【题型】解答题　【知识点】解析几何　【难度】medium
已知点 $A(a,0)$（其中 $a > 0$），$P_1$、$P_2$、$P_3$ 是平面直角坐标系上的三点，且 $|AP_1|$、$|AP_2|$、$|AP_3|$ 成等差数列，公差为 $d$。

(1) 若 $a = 1$，$P_1$ 坐标为 $(1,-1)$，$d = 2$，点 $P_3$ 在直线 $3x - y - 18 = 0$ 上时，求点 $P_3$ 的坐标；

(2) 若 $a = 1$，$P_1$、$P_2$、$P_3$ 都在抛物线 $y^2 = 4x$ 上，点 $P_2$ 的横坐标为 $3$，求证：线段 $P_1P_3$ 的垂直平分线与 $x$ 轴的交点为一定点，并求该定点的坐标；

(3) 若 $P_1$、$P_2$、$P_3$ 都在椭圆 $\dfrac{x^2}{25} + \dfrac{y^2}{16} = 1$ 上，且 $d = 3$，求实数 $a$ 的取值范围。
【解答】
\vspace{1em}

\textbf{【答案】}
(1) $(5,-3)$ 或 $(6,0)$

(2) 证明见解析，$(5,0)$

(3) $[3,+\infty)$

\vspace{1em}

\textbf{【分析】}
(1) 根据等差数列的概念求出 $|AP_3|$，设 $P_3(x,3x-18)$，利用两点间的距离公式列式求值。

(2) 先利用抛物线的定义确定 $|AP_1| + |AP_3| = 8$，再设 $M(m,0)$ 满足 $|MP_1| = |MP_3|$，求出 $m$ 的值即可。

(3) 把问题转化为椭圆上的点 $P$ 到 $A$ 点的距离的最大值与最小值的差不小于 $6$ 求解，再结合二次函数的单调性可求 $a$ 的取值范围。

\vspace{1em}

\textbf{【详解】}
(1) 因为 $|AP_1| = 1$，$d = 2$，所以 $|AP_3| = 1 + 2d = 5$。

又因为点 $P_3$ 在直线 $3x - y - 18 = 0$ 上，可设 $P_3(x, 3x - 18)$。

如图：

所以
\[
(x - 1)^2 + (3x - 18)^2 = 25 \implies x^2 - 11x + 30 = 0 \implies (x - 5)(x - 6) = 0,
\]
所以 $x = 5$ 或 $x = 6$。

当 $x = 5$ 时，$3x - 18 = -3$，此时 $P_3(5,-3)$；当 $x = 6$ 时，$3x - 18 = 0$，此时 $P_3(6,0)$。

所以 $P_3$ 点坐标为 $(5,-3)$ 或 $(6,0)$。

(2) 如图：

因为抛物线 $y^2 = 4x$ 的焦点为 $A(1,0)$，且点 $P_2$ 的横坐标为 $3$，所以 $|AP_2| = 3 + 1 = 4$。

因为 $P_1$，$P_3$ 在抛物线 $y^2 = 4x$ 上，可设 $P_1\left(\dfrac{y_1^2}{4}, y_1\right)$，$P_3\left(\dfrac{y_3^2}{4}, y_3\right)$。

所以 $|AP_1| = \dfrac{y_1^2}{4} + 1$，$|AP_3| = \dfrac{y_3^2}{4} + 1$。

因为 $|AP_1|$、$|AP_2|$、$|AP_3|$ 成等差数列，所以 $|AP_1| + |AP_3| = 2|AP_2| \implies \dfrac{y_1^2}{4} + 1 + \dfrac{y_3^2}{4} + 1 = 8$，

所以 $y_1^2 + y_3^2 = 24$。

设 $x$ 轴上点 $M(m,0)$，满足 $|MP_1| = |MP_3|$，

则 $\left(m - \dfrac{y_1^2}{4}\right)^2 + y_1^2 = \left(m - \dfrac{y_3^2}{4}\right)^2 + y_3^2 \implies \dfrac{y_3^2 - y_1^2}{2}m = \dfrac{y_3^4 - y_1^4}{16} + (y_3^2 - y_1^2)$。

当 $y_1^2 \neq y_3^2$ 时，$\dfrac{1}{2}m = \dfrac{y_3^2 + y_1^2}{16} + 1 \implies \dfrac{1}{2}m = \dfrac{24}{16} + 1 \implies m = 5$；

当 $y_1^2 = y_3^2$ 时，$m = 5$ 也可以成立。

所以线段 $P_1P_3$ 的垂直平分线与 $x$ 轴的交点为定点 $(5,0)$。

(3) 设 $P(x,y)$ 为椭圆上一点，则问题可转化为 $|AP|$ 的最大值与最小值的差不小于 $6$。

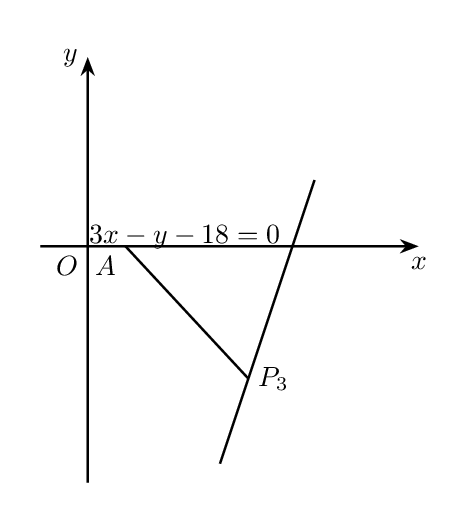
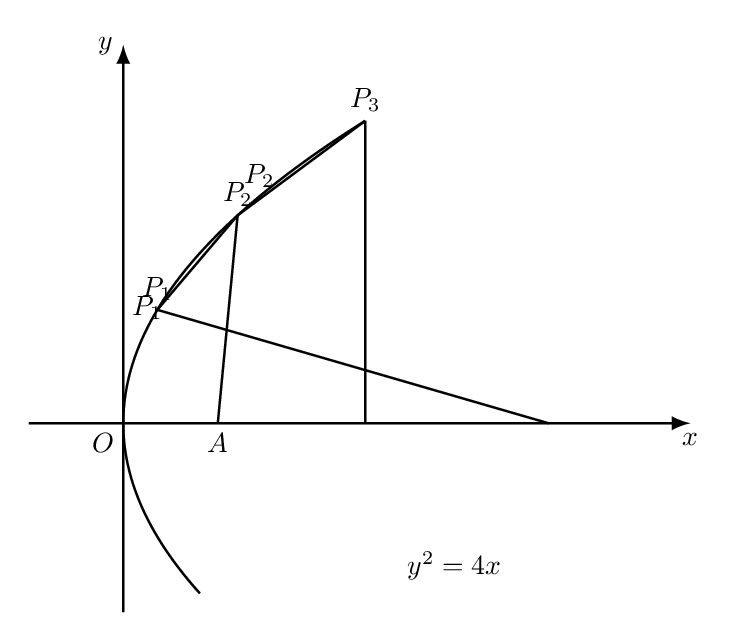
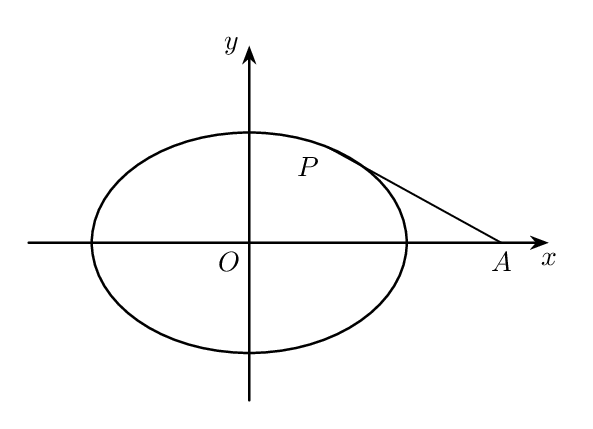